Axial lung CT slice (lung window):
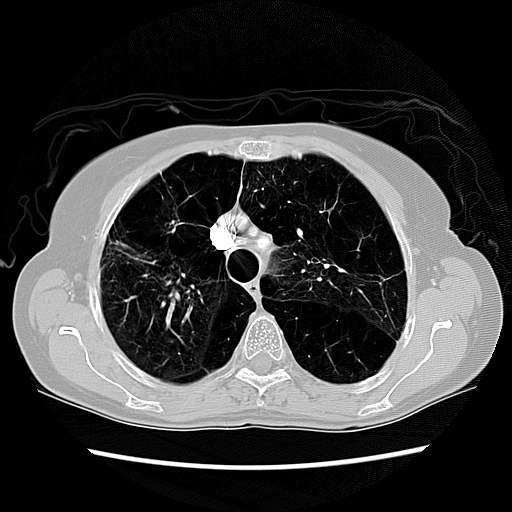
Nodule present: no